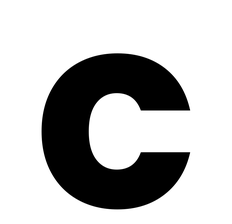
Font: Poppins-Bold